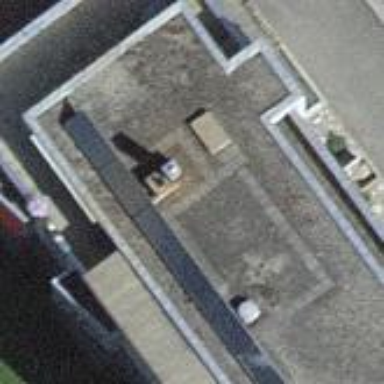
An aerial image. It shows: Residential building.